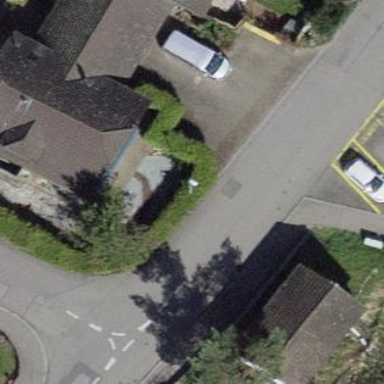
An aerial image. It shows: Building with tiled roof.